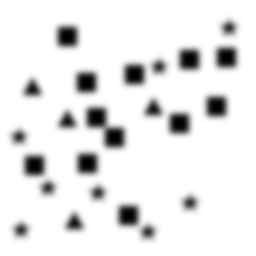
Squares: 12
Triangles: 4
Stars: 8
Total shapes: 24